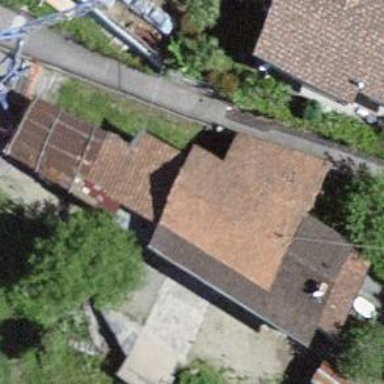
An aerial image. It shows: View of roof of building.